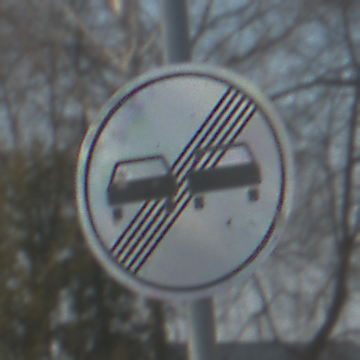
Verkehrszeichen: EndeUeberholverbot
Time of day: MorningAfternoon
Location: Outdoor (Suburban)
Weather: PartlyCloudy
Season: NotSpecified
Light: Natural